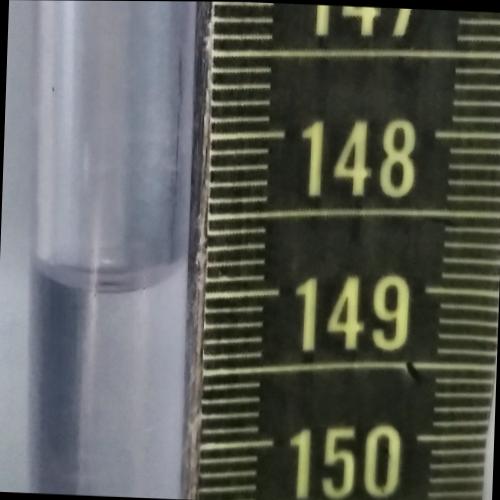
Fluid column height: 148.9 cm